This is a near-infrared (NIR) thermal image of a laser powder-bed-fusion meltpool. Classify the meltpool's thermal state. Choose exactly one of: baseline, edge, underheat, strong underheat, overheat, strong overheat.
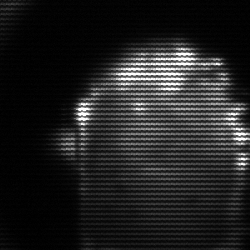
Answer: baseline